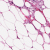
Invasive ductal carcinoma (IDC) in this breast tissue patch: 0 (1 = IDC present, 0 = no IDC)